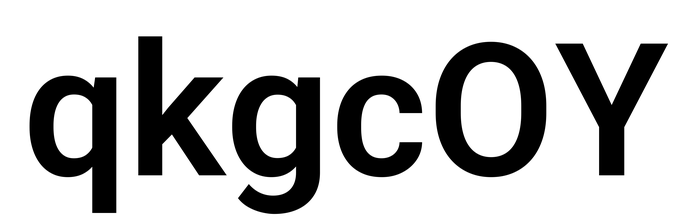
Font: Roboto_SemiBold